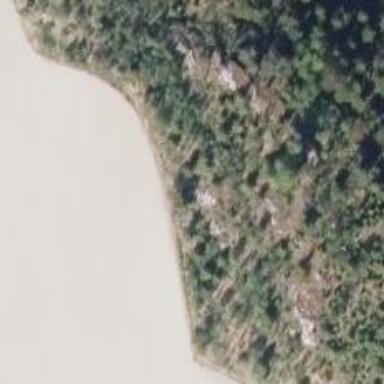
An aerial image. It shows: Landscape dominated by bare rock.